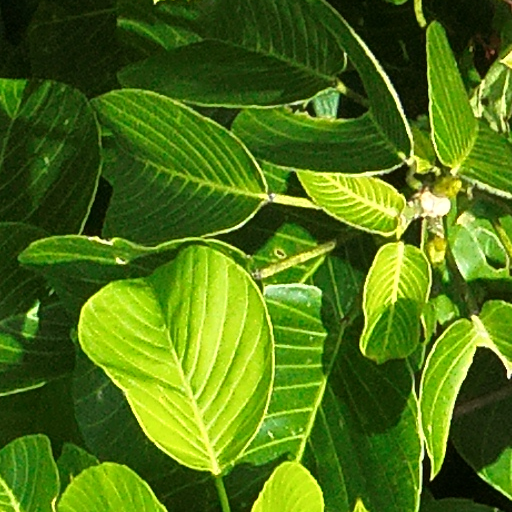
Species: Hura crepitans
GBIF accepted scientific name: Hura crepitans
Crown area (m\u00b2): 240.937